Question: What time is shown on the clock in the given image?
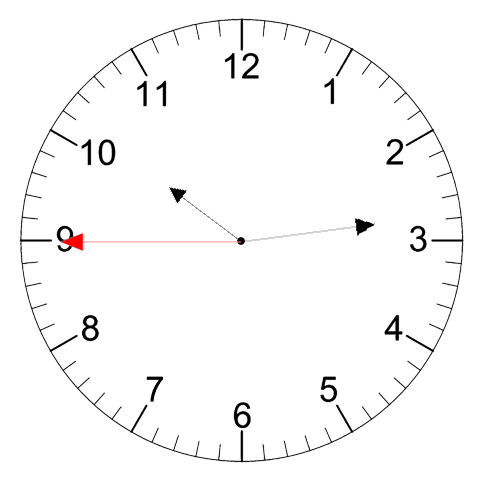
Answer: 10:13:45